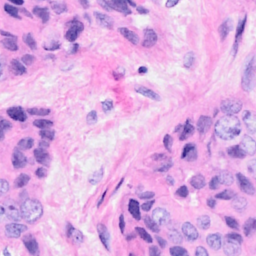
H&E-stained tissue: Breast